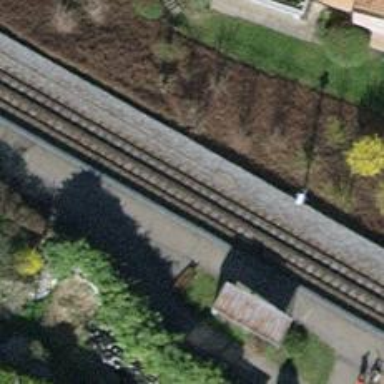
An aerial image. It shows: Stop position for public transport at railway stop.